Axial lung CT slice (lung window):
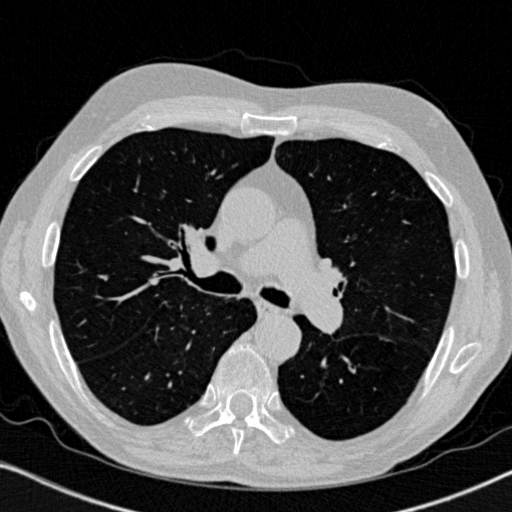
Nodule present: no